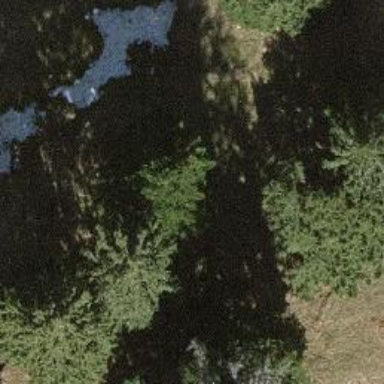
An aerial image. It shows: Single tag "natural: tree."